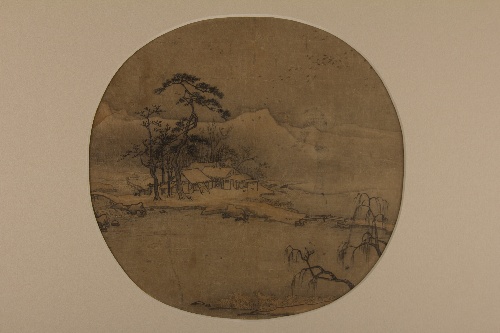
Title: 南宋    佚名    冬景圖    團扇|Winter Landscape
Artist: Unidentified artist
Date: 13th century
Object type: Fan mounted as an album leaf
Classification: Paintings
Medium: Fan mounted as an album leaf; ink and color on silk
Culture: China
Period: Song dynasty (960–1279
Dimensions: Image: 9 1/2 × 9 3/4 in. (24.1 × 24.8 cm)
Mat: 17 15/16 in. × 18 in. (45.6 × 45.7 cm)
Department: Asian Art
Credit line: From the Collection of A. W. Bahr, Purchase, Fletcher Fund, 1947
Accession year: 1947
Repository: Metropolitan Museum of Art, New York, NY
Tags: Mountains|Landscapes